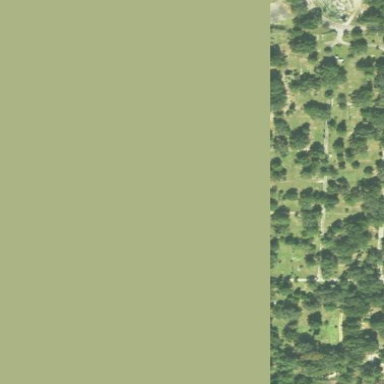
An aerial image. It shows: Cemetery.